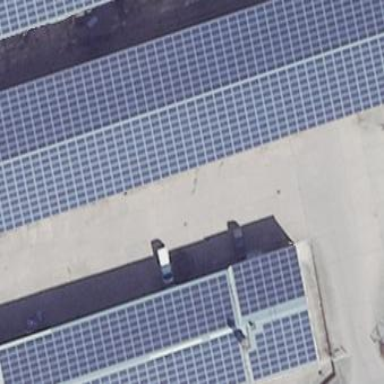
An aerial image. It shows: Building featuring small installation solar photovoltaic panel for electricity generation.